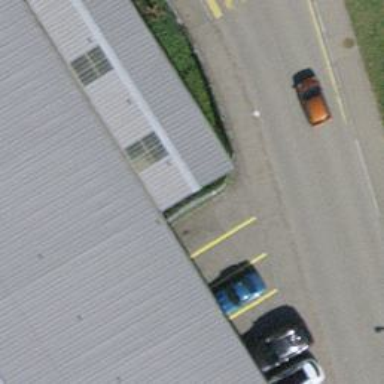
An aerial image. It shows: Parking area with asphalt surface.